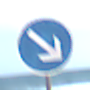
Verkehrszeichen: VorgeschriebeneVorbeifahrtRechts
Umgebung: Outdoor, Nature
Tageszeit: Midday
Wetter: PartlyCloudy
Licht: Natural
Jahreszeit: NotSpecified
Kontrast: MediumContrast